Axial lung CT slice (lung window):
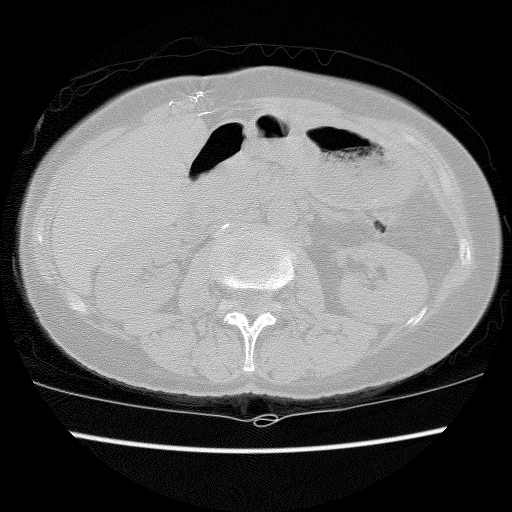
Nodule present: no